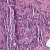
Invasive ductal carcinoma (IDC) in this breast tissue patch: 1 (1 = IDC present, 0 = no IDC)